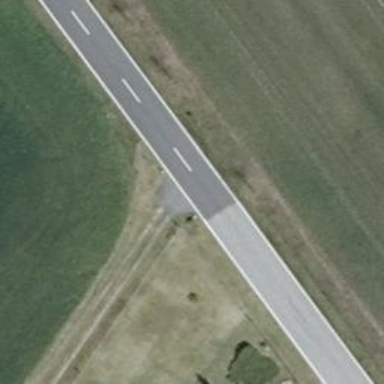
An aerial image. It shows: Tertiary road with asphalt surface.